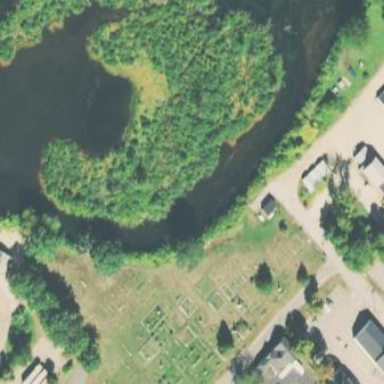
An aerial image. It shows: Cemetery.